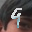
Label: 9